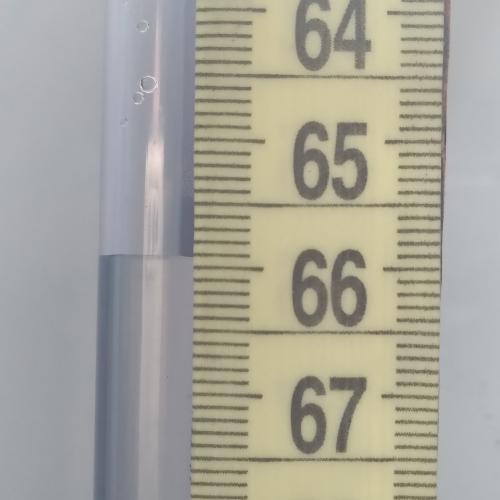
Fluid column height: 65.9 cm